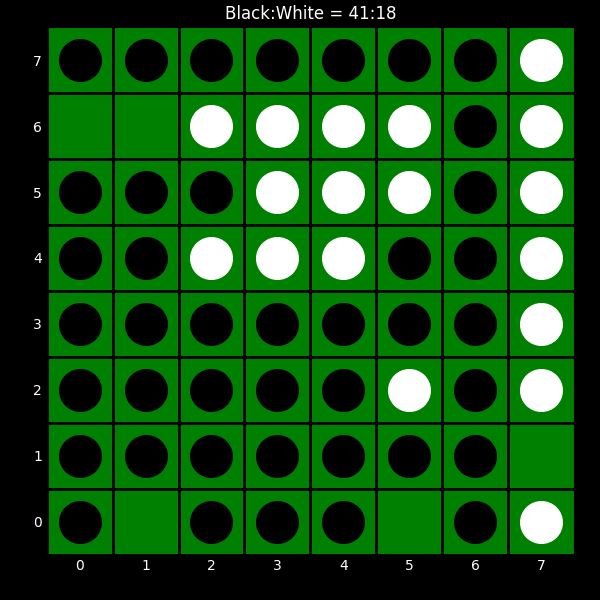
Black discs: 41
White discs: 18